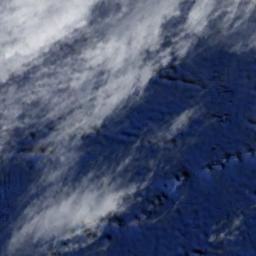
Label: cloud